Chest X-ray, PA view. Patient: 66 years old, sex M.
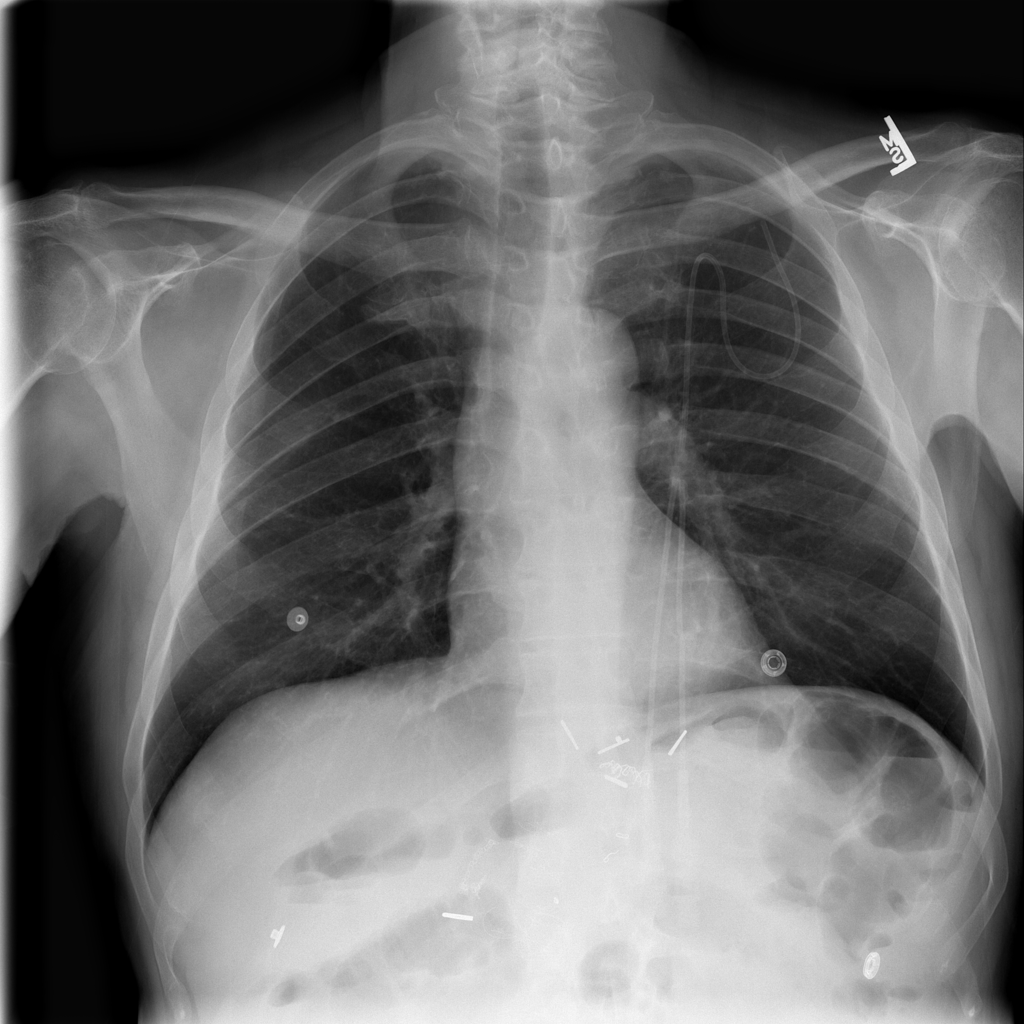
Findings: No Finding